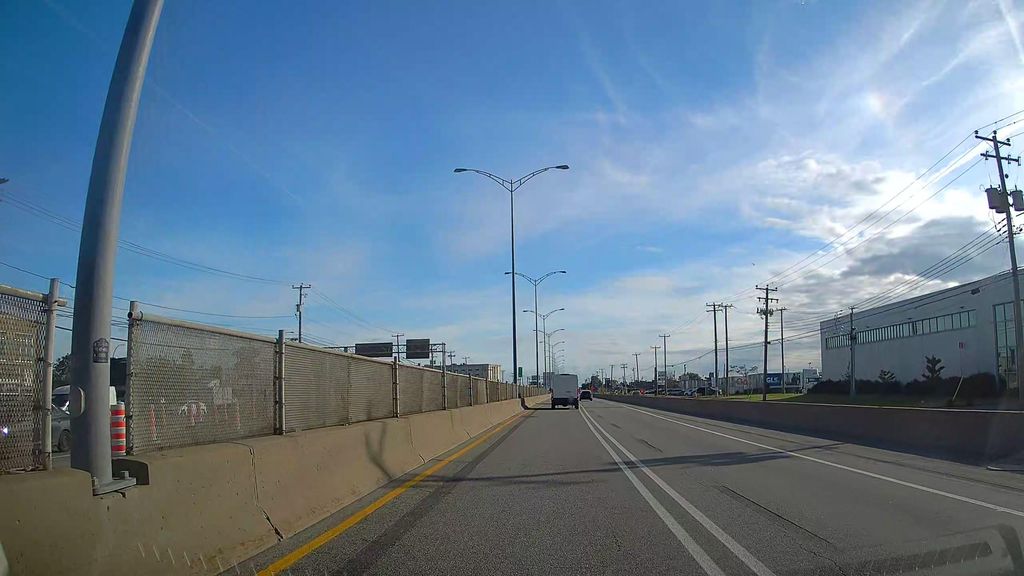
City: montreal